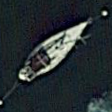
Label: civil